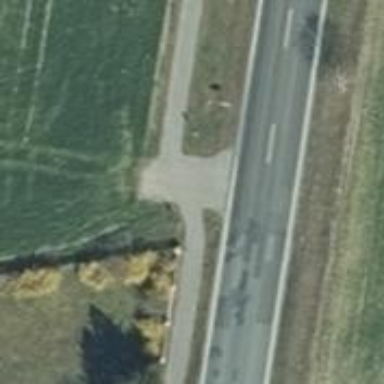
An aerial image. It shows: Paved cycleway.